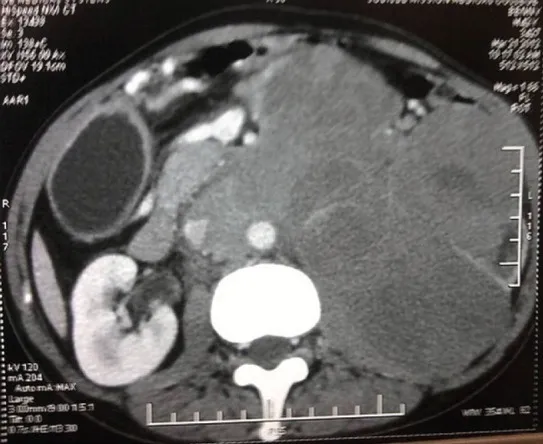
A contrast-enhanced CT of the abdomen showing large, lobulated homogenously enhancing mass lesion 14x12x18 cm arising from left kidney and encasing the renal vessels.
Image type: radiology (ct)